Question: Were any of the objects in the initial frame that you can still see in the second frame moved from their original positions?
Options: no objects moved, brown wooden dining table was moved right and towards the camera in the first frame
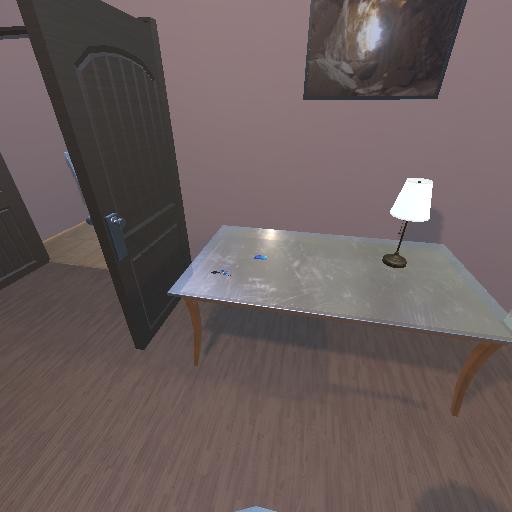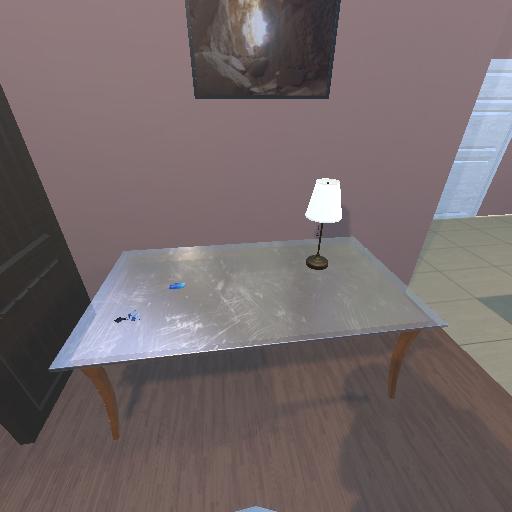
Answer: no objects moved